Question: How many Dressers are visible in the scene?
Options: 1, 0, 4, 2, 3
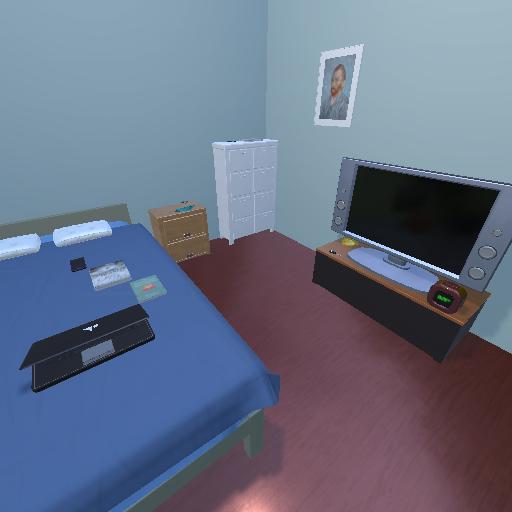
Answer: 1